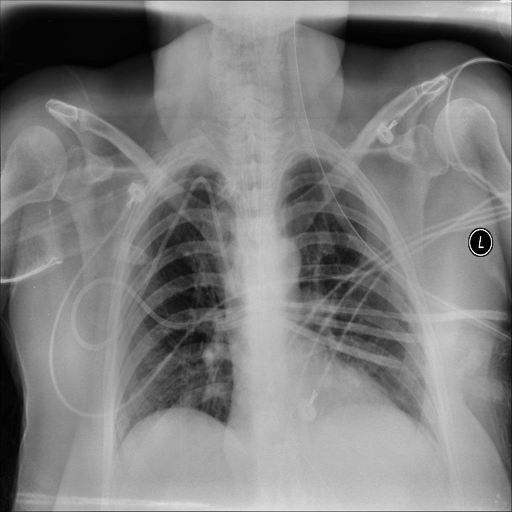
Finding: NORMAL